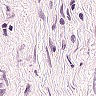
Metastatic tissue present: no